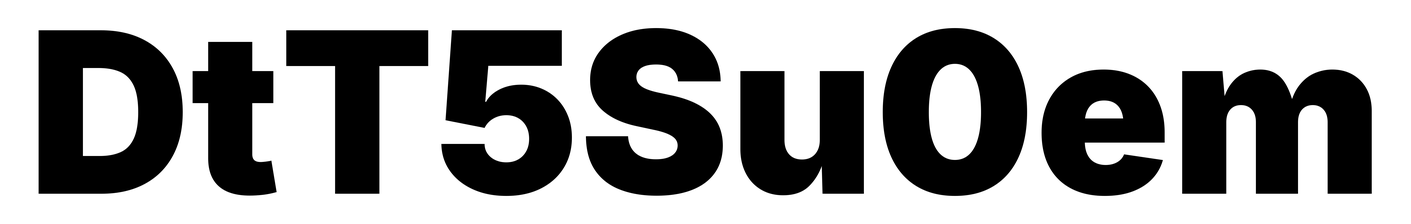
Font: Inter_Black